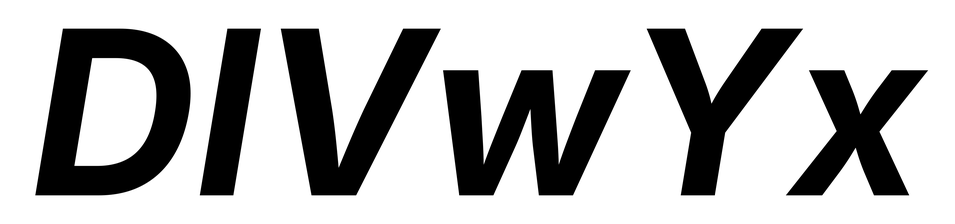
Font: Inter-Italic_Bold_Italic